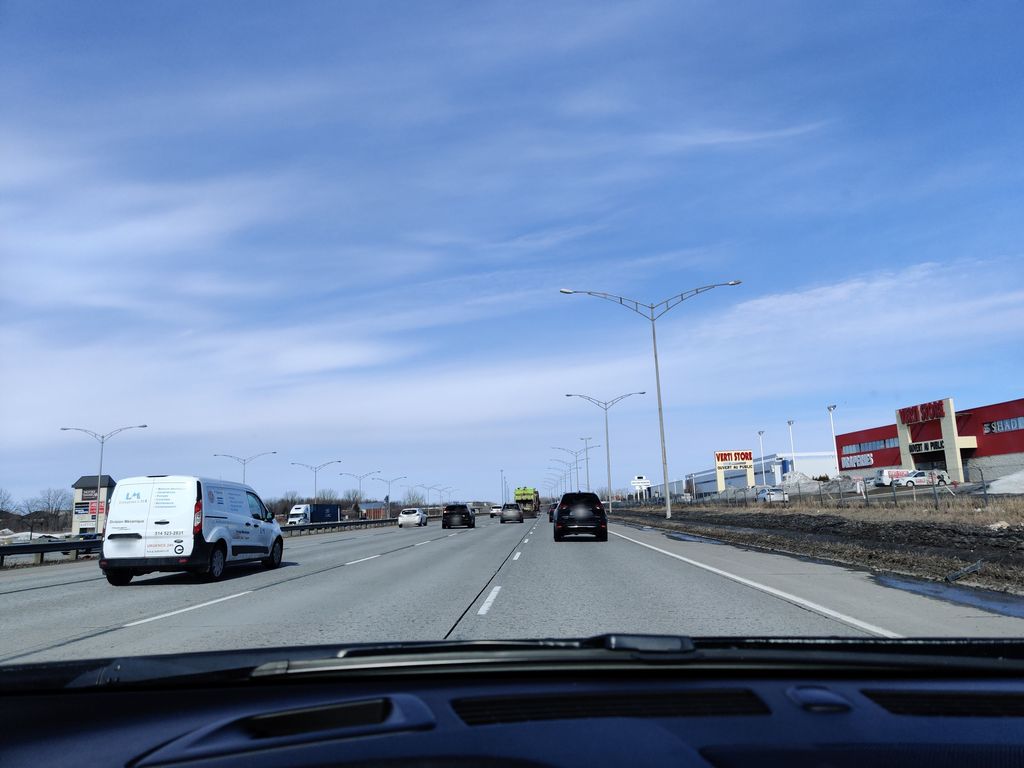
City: montreal